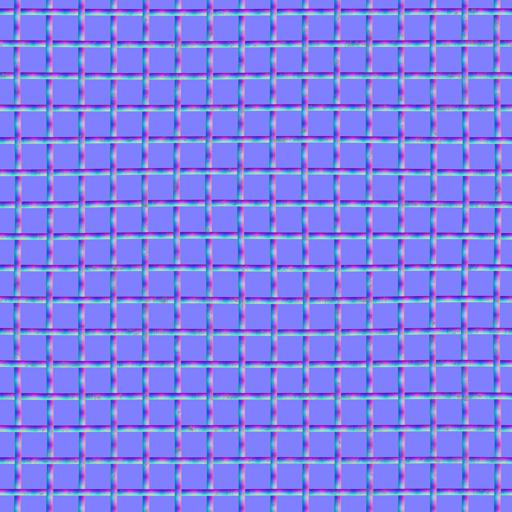
fence